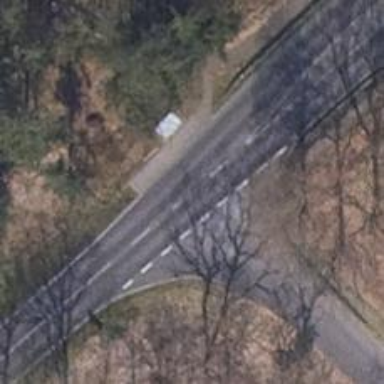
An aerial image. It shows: Secondary road with asphalt surface.